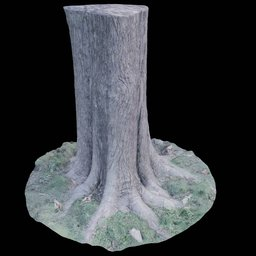
Label: nature